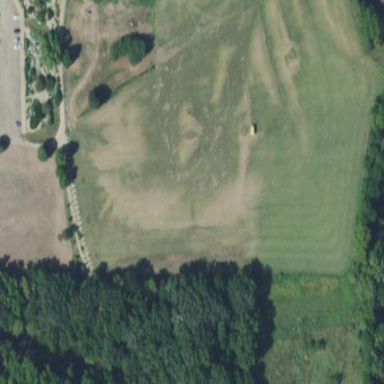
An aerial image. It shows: Grassy area designated as driving range for golf.